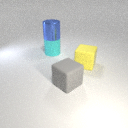
large yellow rubber cube to the right of large cyan rubber cylinder